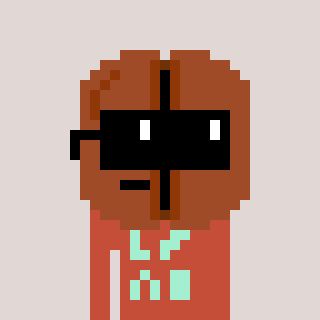
a pixel art character with square black sunglasses, a coffeebean-shaped head and a rust-colored body on a warm background